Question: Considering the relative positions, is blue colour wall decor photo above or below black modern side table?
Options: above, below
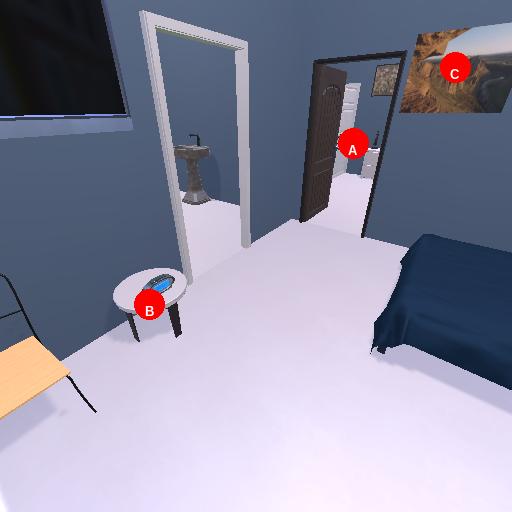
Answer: above